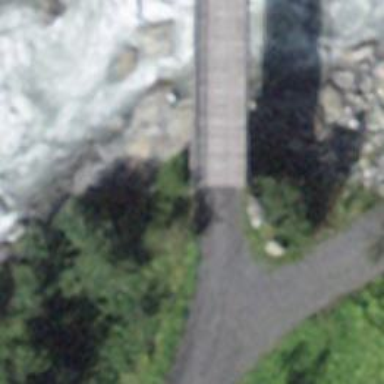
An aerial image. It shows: Gravel track on bridge with grade3 tracktype.